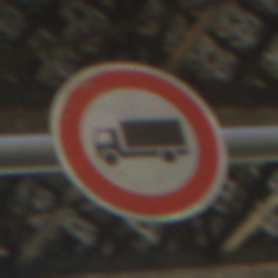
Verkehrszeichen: VerbotFuerKraftfahrzeugeUeberDreiKommaFuenfTonnen
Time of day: Midday
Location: Outdoor (Urban)
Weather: Clear
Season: NotSpecified
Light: Natural